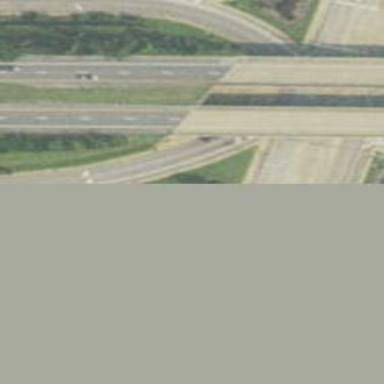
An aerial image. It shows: Asphalt road with primary link designation.